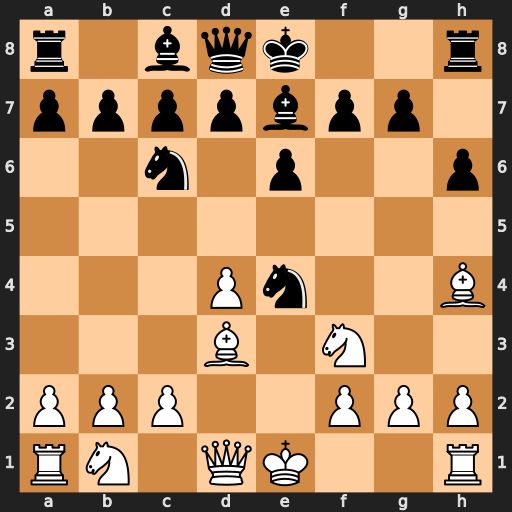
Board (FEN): r1bqk2r/ppppbpp1/2n1p2p/8/3Pn2B/3B1N2/PPP2PPP/RN1QK2R
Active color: w
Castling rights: KQkq
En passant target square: -
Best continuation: Bxe7 Qxe7 Bxe4 d5 Bd3